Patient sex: F
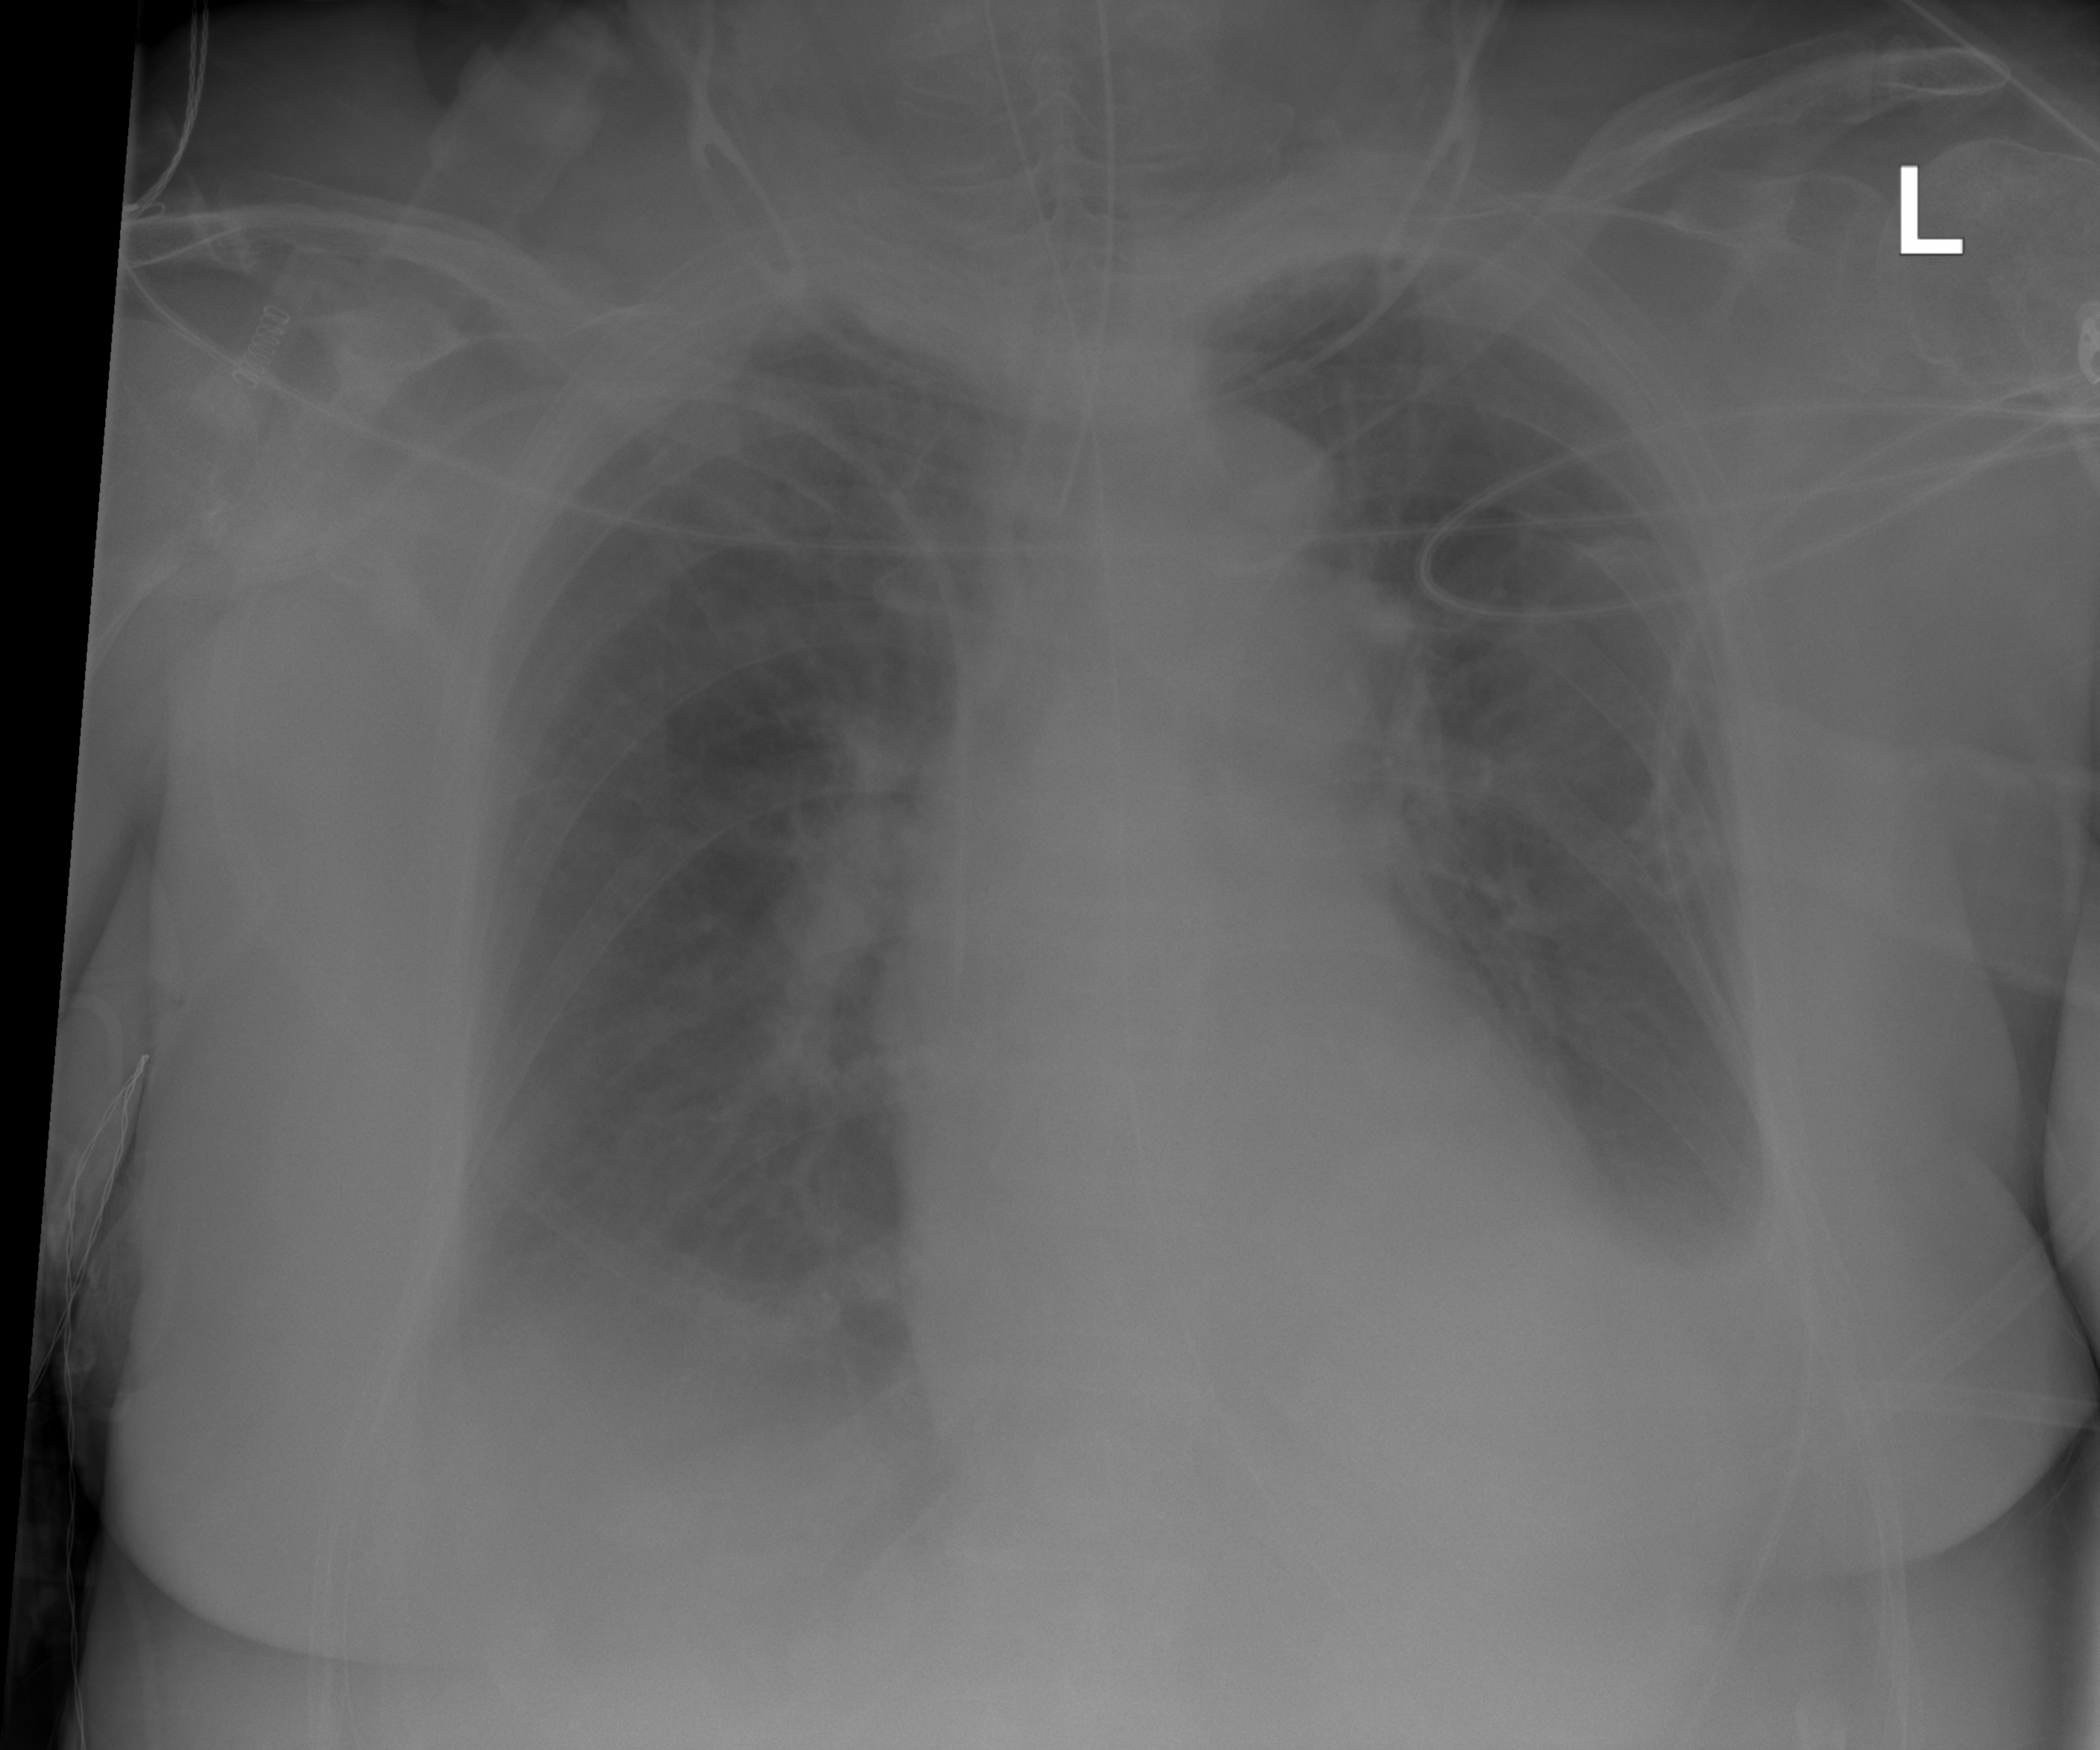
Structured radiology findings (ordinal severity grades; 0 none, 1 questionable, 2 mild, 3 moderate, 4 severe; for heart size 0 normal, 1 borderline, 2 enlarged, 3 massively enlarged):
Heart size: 1
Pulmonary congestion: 2
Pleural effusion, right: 2
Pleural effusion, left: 2
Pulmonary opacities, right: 0
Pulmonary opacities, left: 0
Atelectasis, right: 2
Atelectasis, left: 2